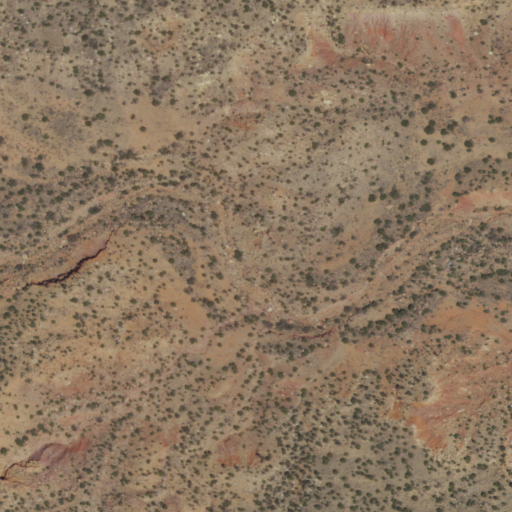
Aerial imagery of valley in New Mexico named Blue Water Canyon containing shrub and evergreen forest